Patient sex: M
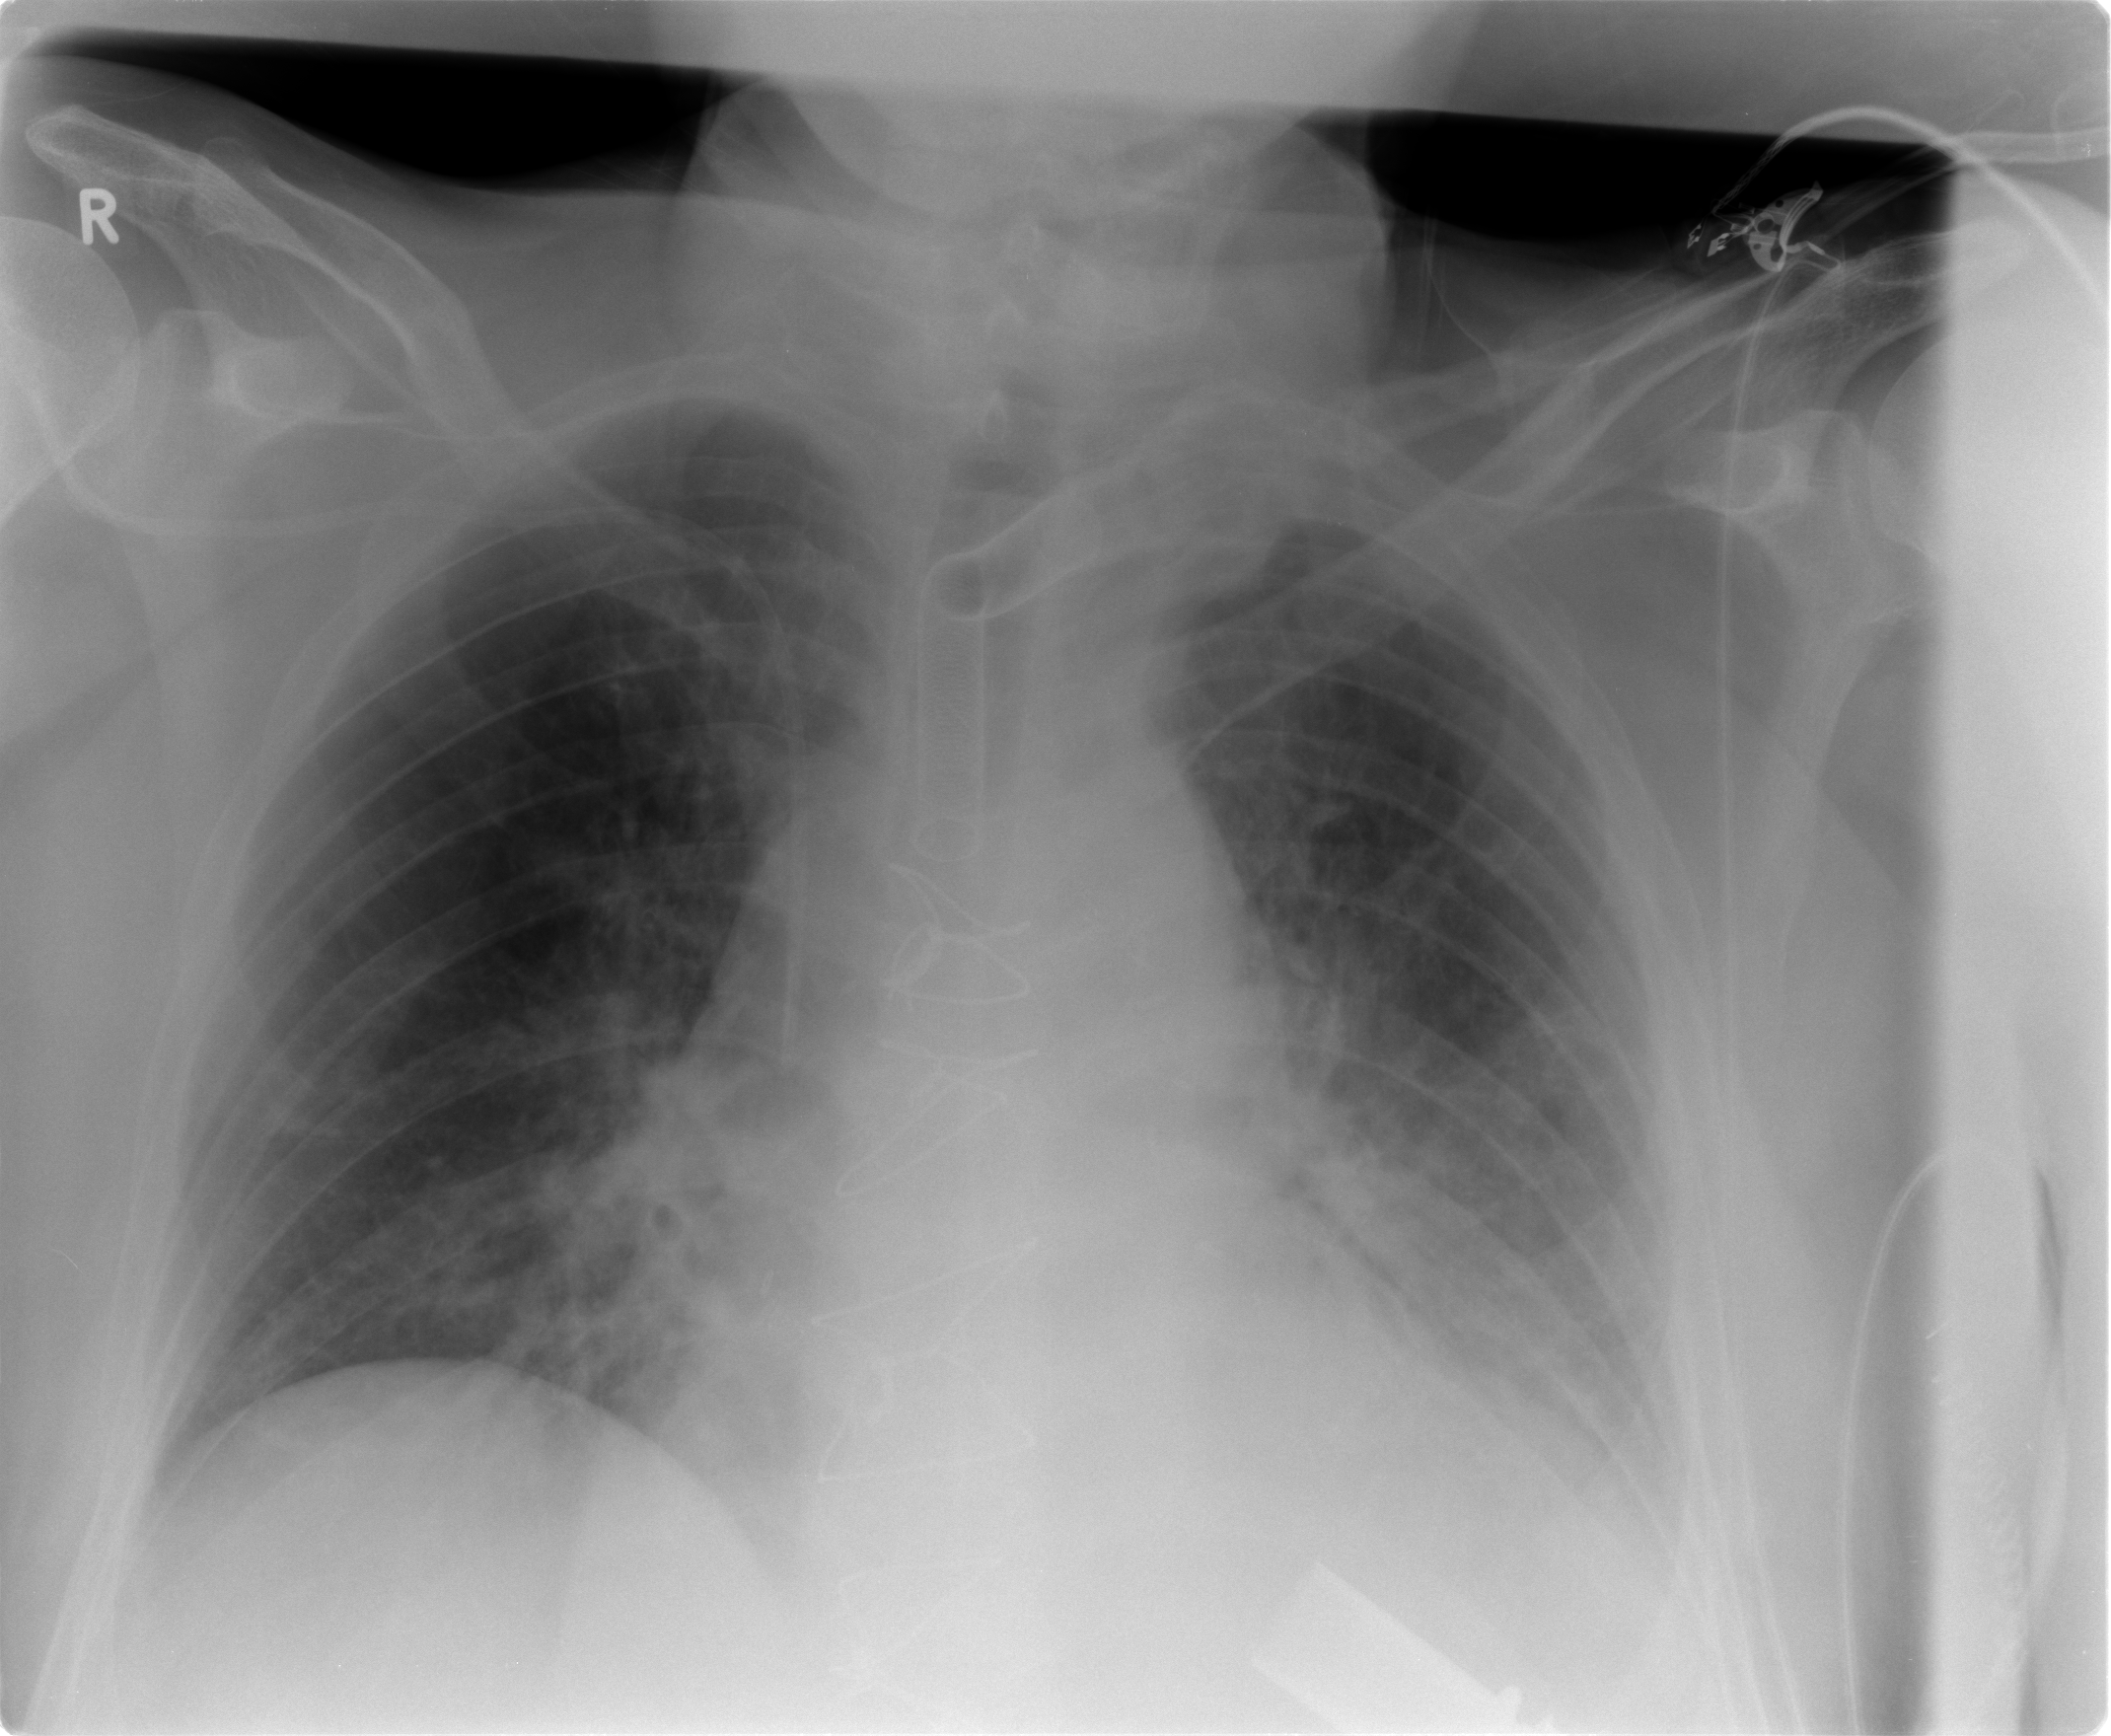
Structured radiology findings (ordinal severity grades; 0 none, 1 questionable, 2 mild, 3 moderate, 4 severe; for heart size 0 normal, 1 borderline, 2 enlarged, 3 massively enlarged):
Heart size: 2
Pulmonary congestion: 2
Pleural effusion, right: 0
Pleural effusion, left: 2
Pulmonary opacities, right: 0
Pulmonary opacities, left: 0
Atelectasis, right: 1
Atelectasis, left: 2